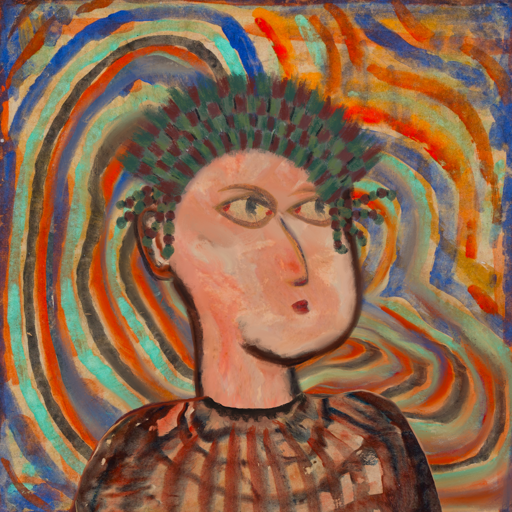
Background: Sisters, Head And Neck Side: Roy_Bahadur, Face Side: GypsyMother, Bust: Orphan, Hair Side: Blank, Head Accessory: After_Raid_Crown, Second Necklace: Blank, Necklace: Blank, Baby: Blank